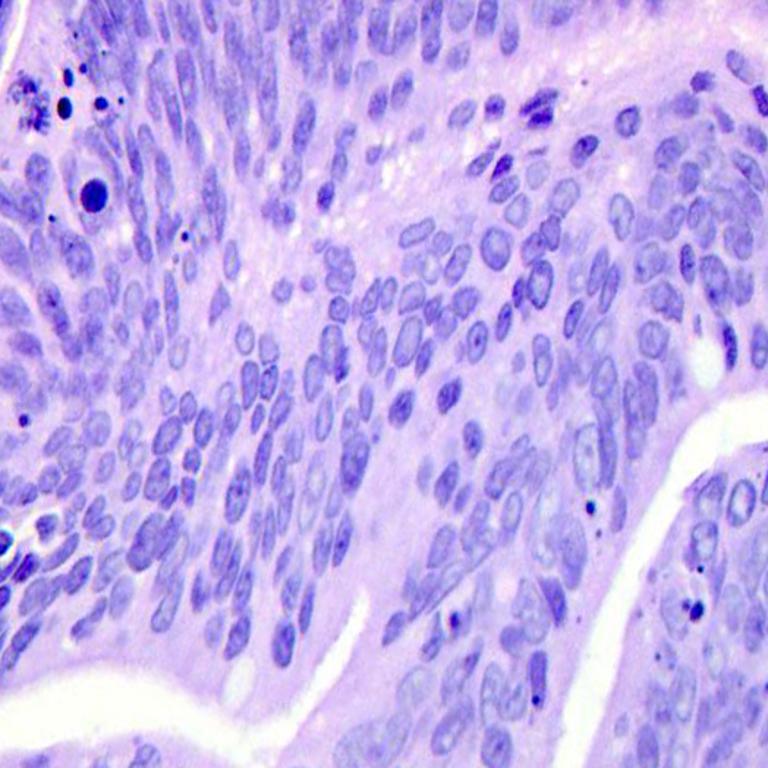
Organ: colon
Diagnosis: adenocarcinomas